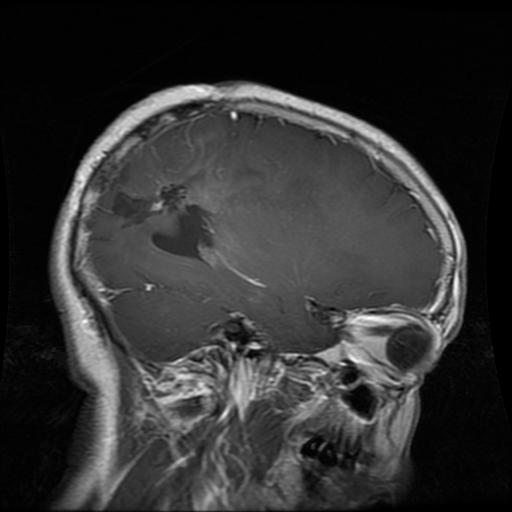
Label: glioma